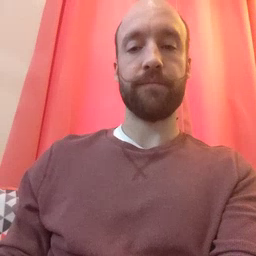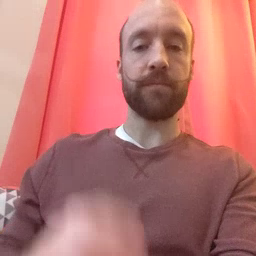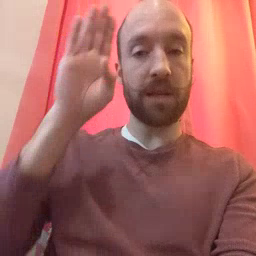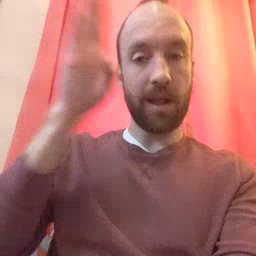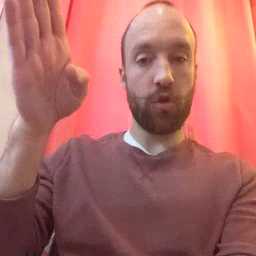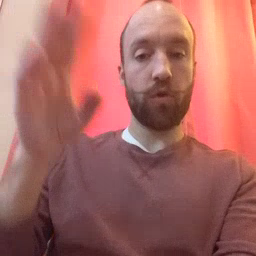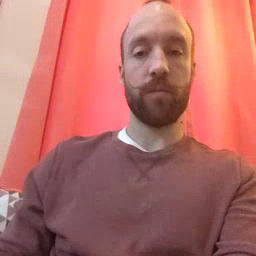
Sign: hello